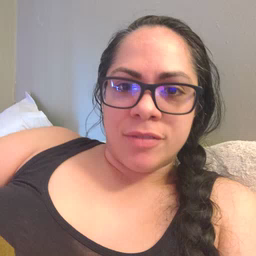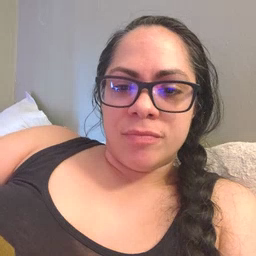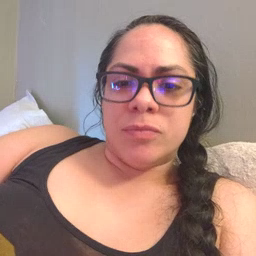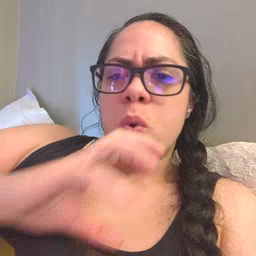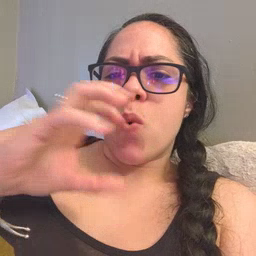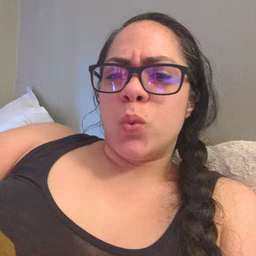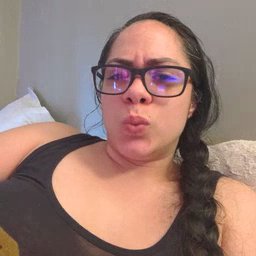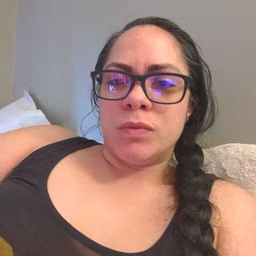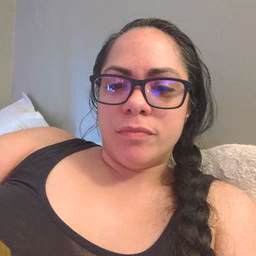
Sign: old